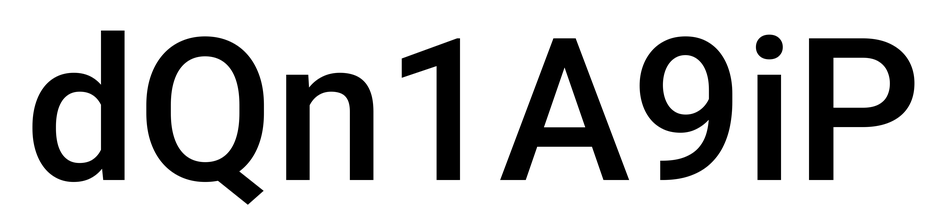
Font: Roboto_Medium